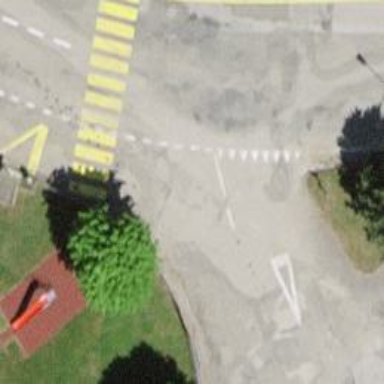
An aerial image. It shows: Road with "give way" sign.